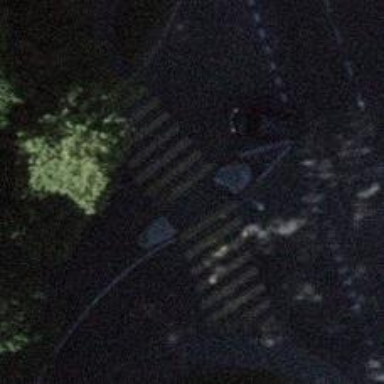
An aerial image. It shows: Footway with zebra crossing.